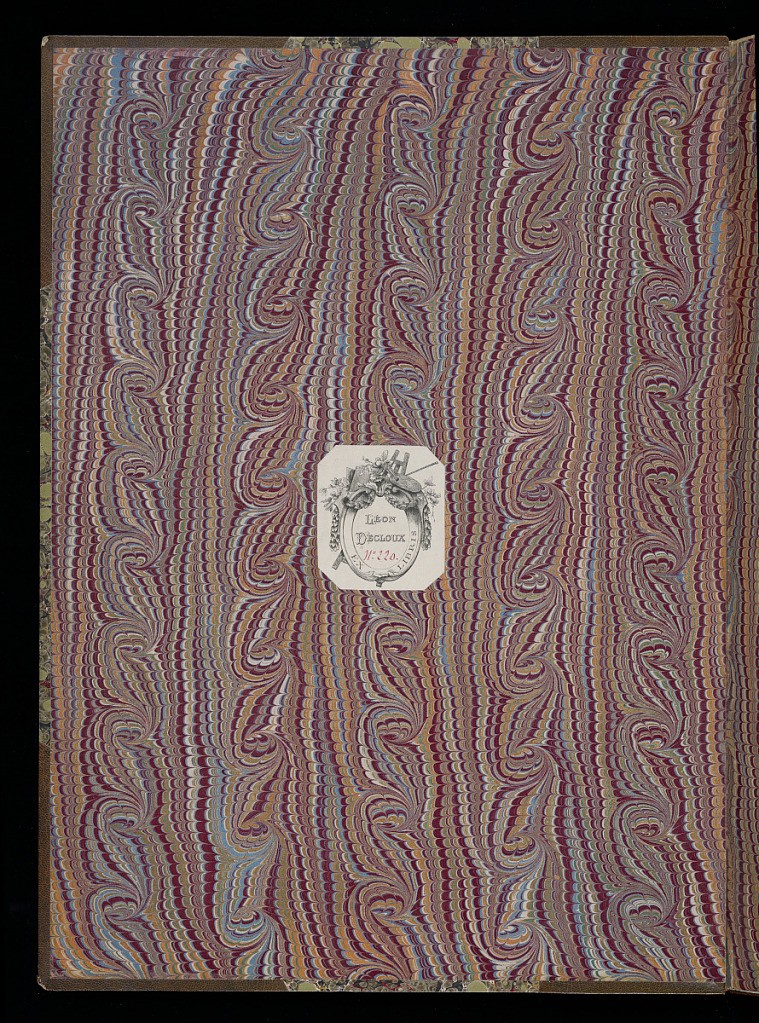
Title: Album of Prints: Etchings by Amigoni, an Unknown Artist, and Jean Baptiste Marie Pierre
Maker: Jacopo Amigoni, Italian, 1682–1752
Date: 18th century
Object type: Book
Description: Album of prints containing two allegorial suites of four etchings each by Jacopo Amigoni, a series of four ornamental vignettes by an unknown artist, and two etchings by Jean Baptiste Marie Pierre.